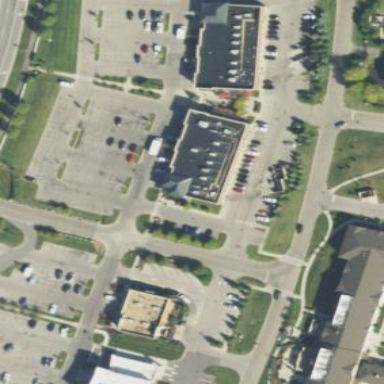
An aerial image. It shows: Retail area.